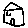
Label: house